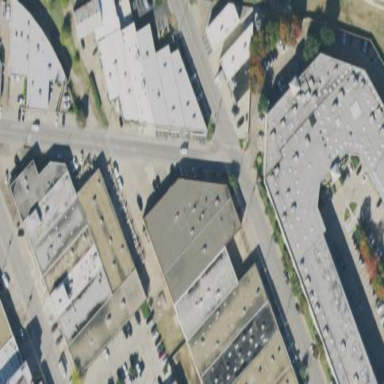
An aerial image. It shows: Commercial building.